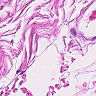
Metastatic tissue present: no